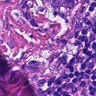
Metastatic tissue present: yes